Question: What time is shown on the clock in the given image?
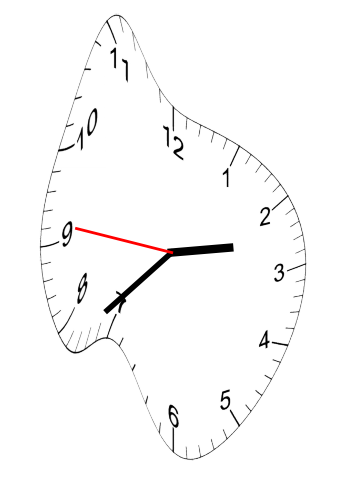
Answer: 02:37:46